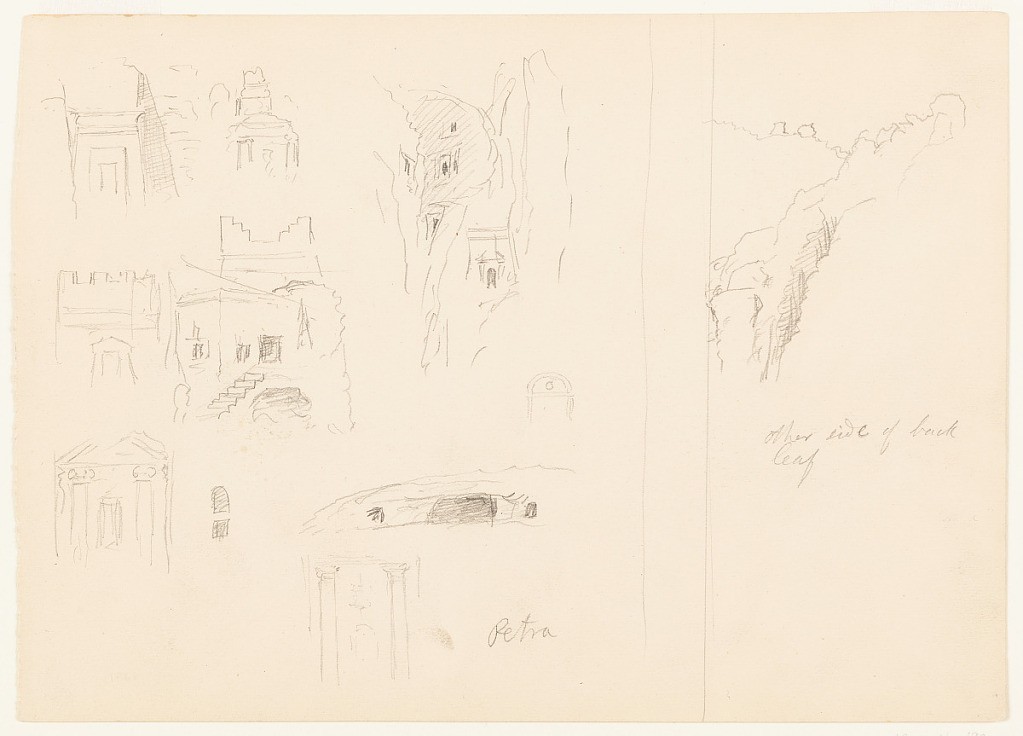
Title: Ten Sketches of Tombs and a Mountainside, Petra, Jordan
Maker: Frederic Edwin Church, American, 1826–1900
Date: February 26, 1868
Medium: Graphite on off-white wove paper; verso: graphite
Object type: Drawing
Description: Architecture and landscape sketches showing ten views of rock-carved tombs at Petra, and a rocky mountainside. Along the left margin, the facades of three rectangular tombs are visible--the lowest of which includes two columns and a pediment. Two other columns are shown at lower center, while three views of dark portals in the cliffsides are visible at center and upper center. At far right, separated by double dividing lines, a steep and craggy mountainside is a loosely sketched continuation of the view in 1917-4-487.

Verso: Architecture and figure sketches showing, at upper left, two views of the upper stories of two houses (copied from photographs), and a man shouldering a fishing rod, viewed from behind at upper center.